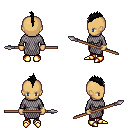
a pixel art fantasy rpg character, female body template, human, tanned skin, chain mail, red pants, black mohawk hairstyle, bracelets, gold boots, spear, four views (front, back, left, right), 2x2 character sprite sheet, small pixel art, hard edges, no anti-aliasing